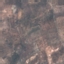
Land use / land cover: PermanentCrop